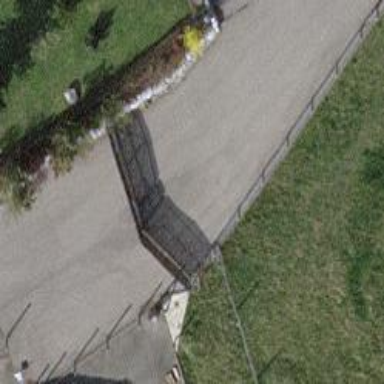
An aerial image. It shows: Gate.